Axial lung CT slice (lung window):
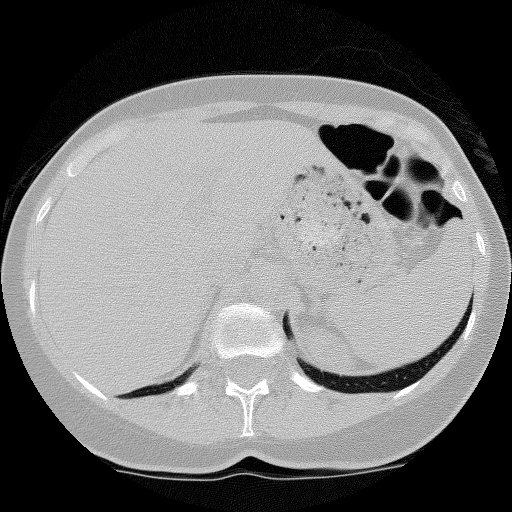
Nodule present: no